Field crop: maize
Growth stage: 1
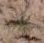
Species: salsola